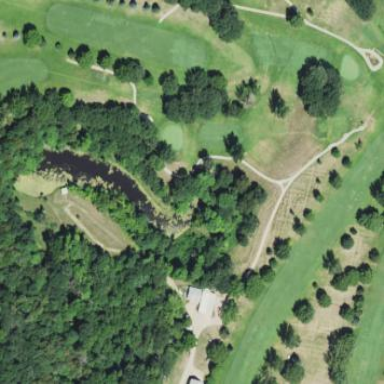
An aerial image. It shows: Water hazard on golf course. The hazard is natural water feature.